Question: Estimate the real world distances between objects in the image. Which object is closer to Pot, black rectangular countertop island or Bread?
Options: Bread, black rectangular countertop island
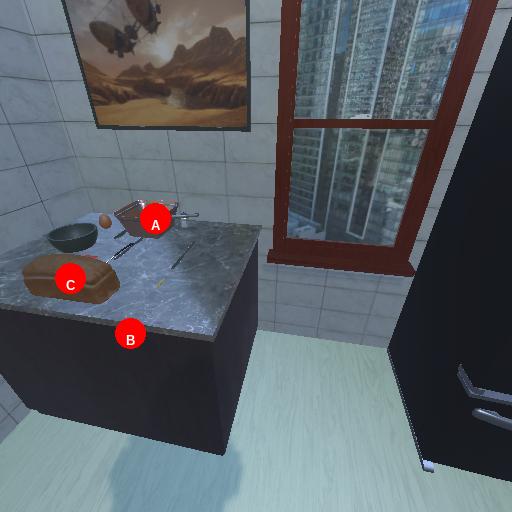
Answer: Bread